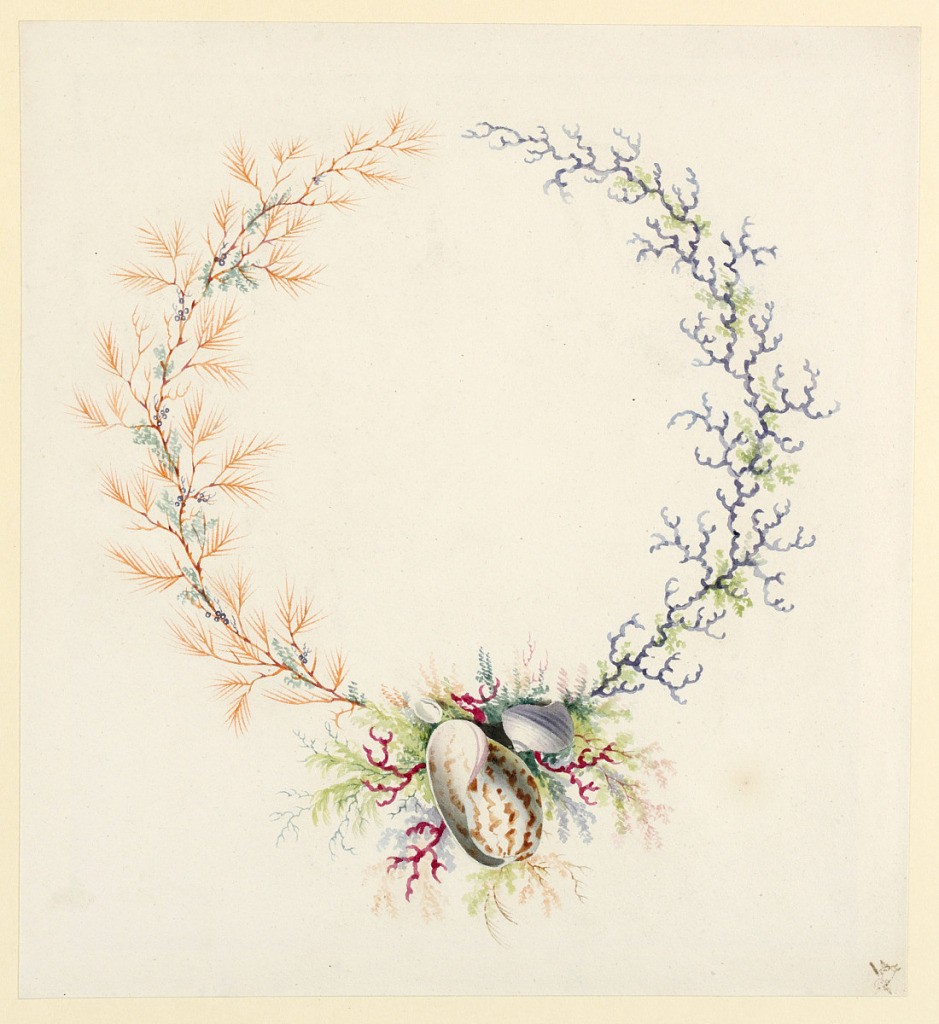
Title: Ornamental Design with Coral, Seaweed, and Shells
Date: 19th century
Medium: Brush and watercolor, traces of graphite on white wove paper, mounted around edges
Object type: Drawing
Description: Design for a medallion composed of coral, leaves and shells.